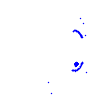
Particle: electron